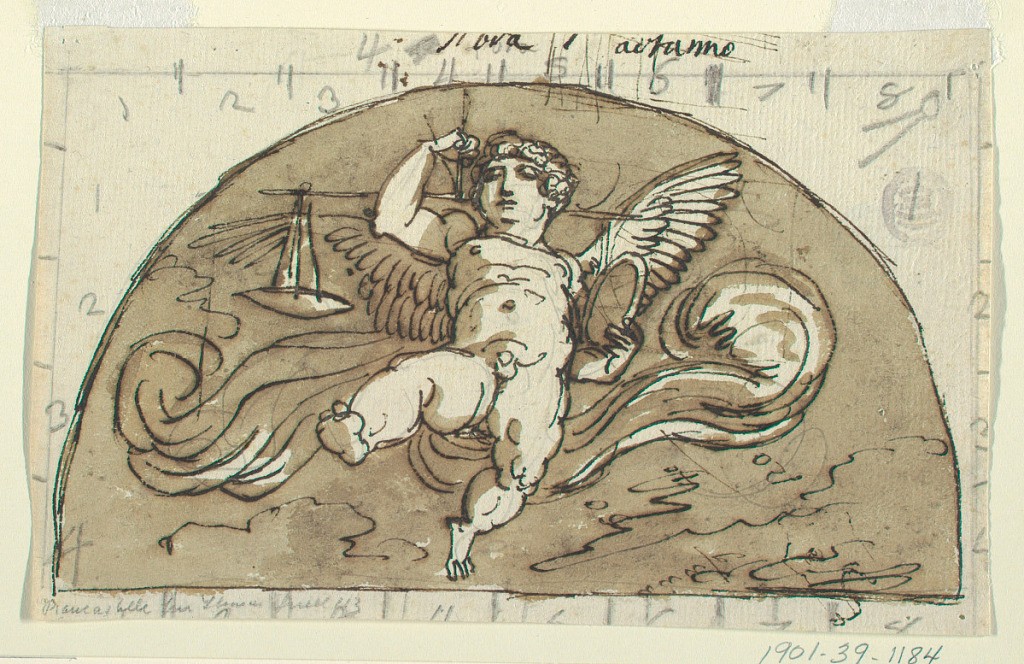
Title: Libra, Lunette for Ceiling, Sala Ottagonale, Palazzo Milzetti, Faenza
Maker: Felice Giani, Italian, 1758–1823
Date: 1804–05
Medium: Pen and brown ink, brush and light brown wash over graphite on white laid paper
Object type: Drawing
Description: Winged putto with cross-bar, pair of scales, shaft and pan. Verso: caricature of standing man in a demi lune.